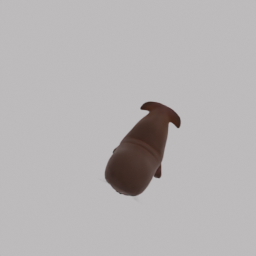
Label: animals